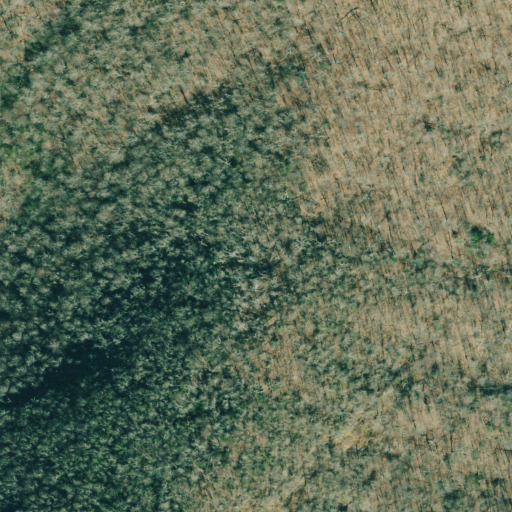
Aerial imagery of gap in Georgia named Bear Gap containing mixed forest, deciduous forest, and grassland